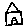
Label: house